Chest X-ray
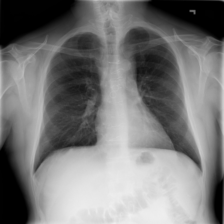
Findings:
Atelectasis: negative
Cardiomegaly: negative
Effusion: negative
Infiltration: positive
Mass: negative
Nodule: negative
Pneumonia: negative
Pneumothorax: negative
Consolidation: negative
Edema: negative
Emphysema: negative
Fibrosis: negative
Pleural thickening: negative
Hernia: negative